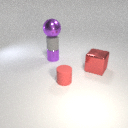
small gray rubber cylinder below large purple metal sphere